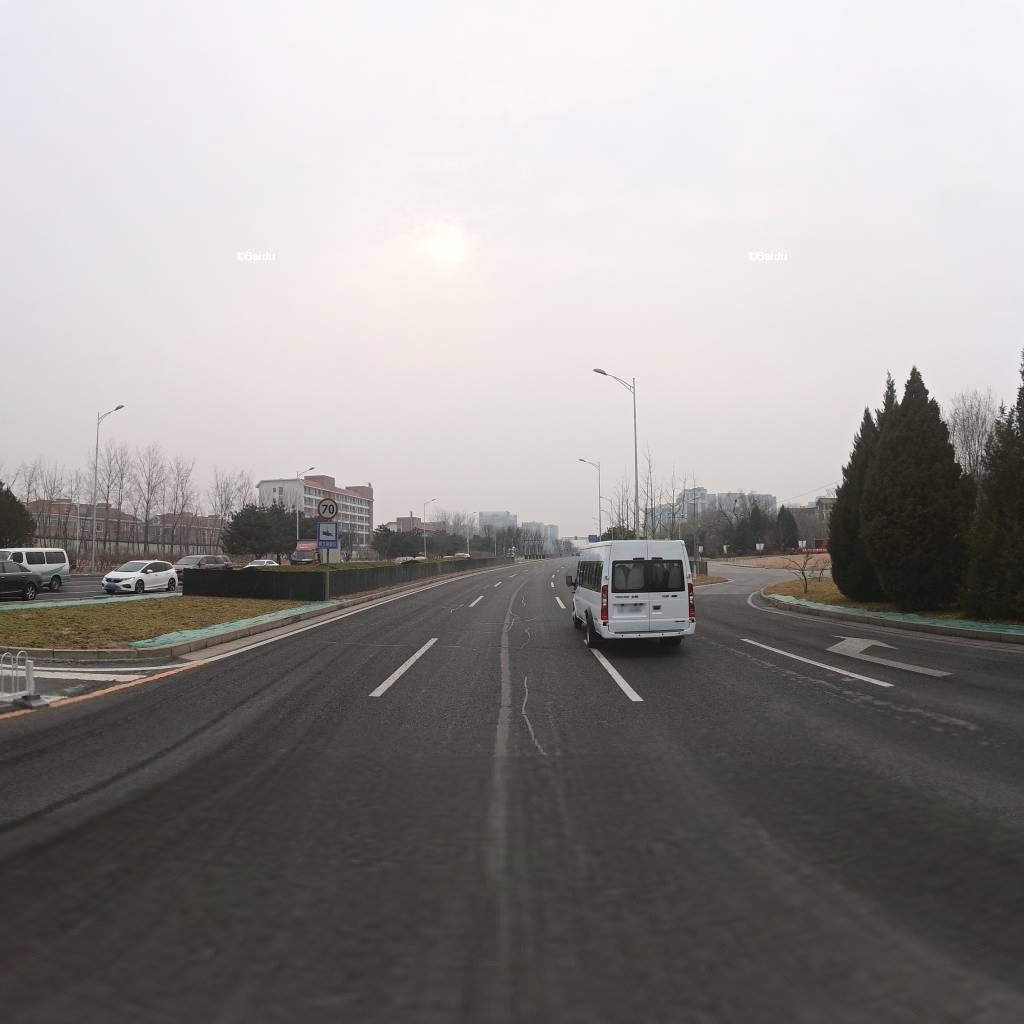
Region: Haidian
Road damage annotations: longitudinal patch, longitudinal patch, longitudinal patch, longitudinal patch, longitudinal patch, transverse patch, transverse patch